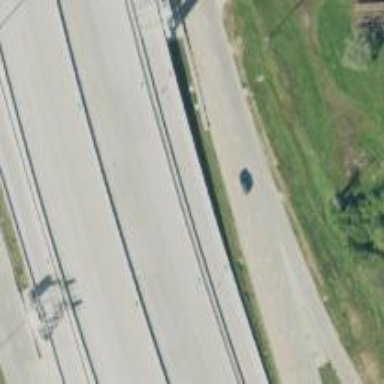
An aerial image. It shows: Secondary road with frontage road alongside.